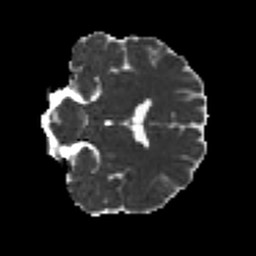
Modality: MD
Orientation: coronal
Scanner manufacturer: siemens
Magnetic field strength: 3 T
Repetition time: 9.6 s
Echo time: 0.077 s